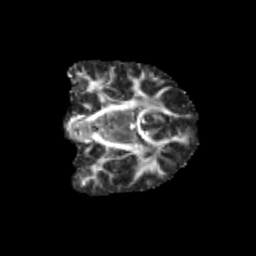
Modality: FA
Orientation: coronal
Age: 9
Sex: male
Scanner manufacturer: siemens
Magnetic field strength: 3 T
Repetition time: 3.8 s
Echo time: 0.07 s